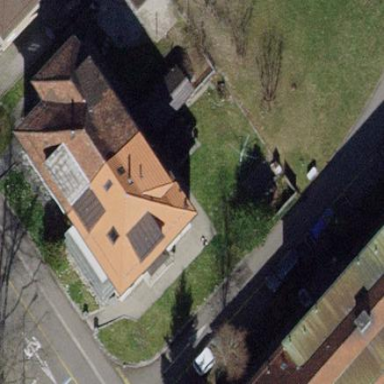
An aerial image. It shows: Apartment building with tile roof.